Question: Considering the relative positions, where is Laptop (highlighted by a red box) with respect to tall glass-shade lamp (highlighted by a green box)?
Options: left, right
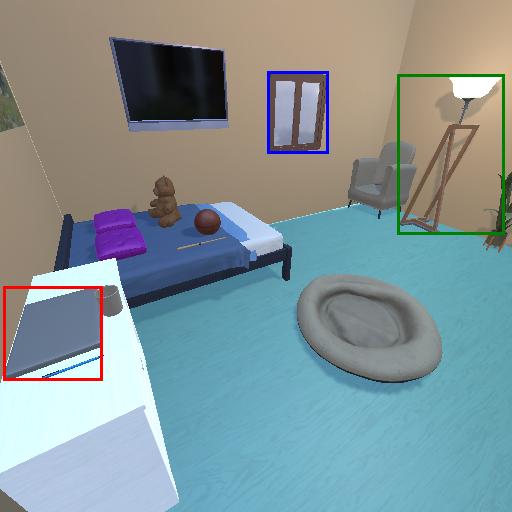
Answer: left